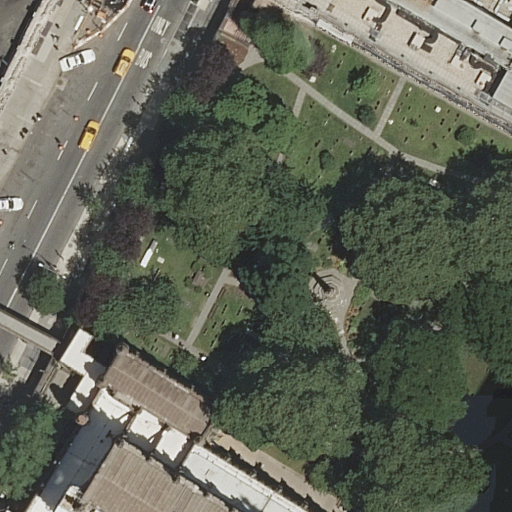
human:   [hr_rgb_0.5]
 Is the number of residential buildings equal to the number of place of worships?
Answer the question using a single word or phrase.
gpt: no

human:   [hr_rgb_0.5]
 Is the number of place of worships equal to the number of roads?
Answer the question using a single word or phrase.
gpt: no

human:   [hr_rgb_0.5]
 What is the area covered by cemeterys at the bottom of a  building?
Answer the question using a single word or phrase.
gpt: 0m2

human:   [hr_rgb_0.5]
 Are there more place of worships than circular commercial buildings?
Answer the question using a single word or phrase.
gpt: yes

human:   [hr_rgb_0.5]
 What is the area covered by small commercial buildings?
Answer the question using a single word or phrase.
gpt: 0m2

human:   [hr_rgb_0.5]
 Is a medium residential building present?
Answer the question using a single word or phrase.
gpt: yes

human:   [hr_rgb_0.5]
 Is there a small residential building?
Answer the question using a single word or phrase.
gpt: no

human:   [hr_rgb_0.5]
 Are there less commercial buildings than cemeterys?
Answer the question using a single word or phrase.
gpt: yes

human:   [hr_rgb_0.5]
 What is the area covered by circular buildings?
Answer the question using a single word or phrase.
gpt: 0m2

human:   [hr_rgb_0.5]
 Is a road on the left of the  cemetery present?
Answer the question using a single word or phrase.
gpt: yes

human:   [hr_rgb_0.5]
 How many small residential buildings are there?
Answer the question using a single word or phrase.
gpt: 0

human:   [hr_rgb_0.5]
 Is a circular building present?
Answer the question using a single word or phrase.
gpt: no

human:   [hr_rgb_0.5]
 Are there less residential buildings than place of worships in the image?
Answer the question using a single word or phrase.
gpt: no

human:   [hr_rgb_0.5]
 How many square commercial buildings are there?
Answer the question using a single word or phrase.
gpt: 0

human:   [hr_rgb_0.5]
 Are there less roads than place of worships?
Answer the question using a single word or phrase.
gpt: no

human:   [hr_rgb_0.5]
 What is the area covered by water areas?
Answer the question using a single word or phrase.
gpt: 0m2

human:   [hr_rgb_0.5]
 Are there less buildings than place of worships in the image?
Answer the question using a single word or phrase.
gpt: no

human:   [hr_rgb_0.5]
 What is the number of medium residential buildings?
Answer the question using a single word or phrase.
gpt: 1

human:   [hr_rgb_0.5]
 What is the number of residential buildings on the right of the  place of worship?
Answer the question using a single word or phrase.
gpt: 1

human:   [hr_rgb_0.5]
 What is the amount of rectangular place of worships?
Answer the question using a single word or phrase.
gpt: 0

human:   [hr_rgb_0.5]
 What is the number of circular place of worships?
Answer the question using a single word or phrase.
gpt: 0

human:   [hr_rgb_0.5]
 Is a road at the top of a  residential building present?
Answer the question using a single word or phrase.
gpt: no

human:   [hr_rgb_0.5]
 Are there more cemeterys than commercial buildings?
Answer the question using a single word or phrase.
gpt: yes

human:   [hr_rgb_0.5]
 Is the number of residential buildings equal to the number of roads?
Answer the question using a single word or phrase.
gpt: yes

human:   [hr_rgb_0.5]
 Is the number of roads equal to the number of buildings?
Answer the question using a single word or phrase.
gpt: no

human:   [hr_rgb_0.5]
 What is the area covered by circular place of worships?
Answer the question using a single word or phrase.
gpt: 0m2

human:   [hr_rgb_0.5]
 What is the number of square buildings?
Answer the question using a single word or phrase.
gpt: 0

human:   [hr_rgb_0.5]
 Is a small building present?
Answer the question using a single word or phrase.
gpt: no

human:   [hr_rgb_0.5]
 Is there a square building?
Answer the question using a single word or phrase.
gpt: no

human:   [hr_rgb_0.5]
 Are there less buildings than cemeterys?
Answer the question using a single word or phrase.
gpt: no

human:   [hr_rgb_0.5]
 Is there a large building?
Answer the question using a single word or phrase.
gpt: yes

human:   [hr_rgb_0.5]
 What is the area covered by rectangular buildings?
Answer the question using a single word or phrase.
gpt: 640m2

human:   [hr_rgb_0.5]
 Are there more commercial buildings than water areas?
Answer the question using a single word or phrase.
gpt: no

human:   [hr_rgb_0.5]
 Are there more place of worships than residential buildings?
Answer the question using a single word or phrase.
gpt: no

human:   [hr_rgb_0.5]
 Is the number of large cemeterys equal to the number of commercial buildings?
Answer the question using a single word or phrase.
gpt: no

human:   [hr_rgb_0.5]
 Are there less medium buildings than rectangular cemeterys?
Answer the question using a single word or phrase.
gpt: no